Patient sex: M
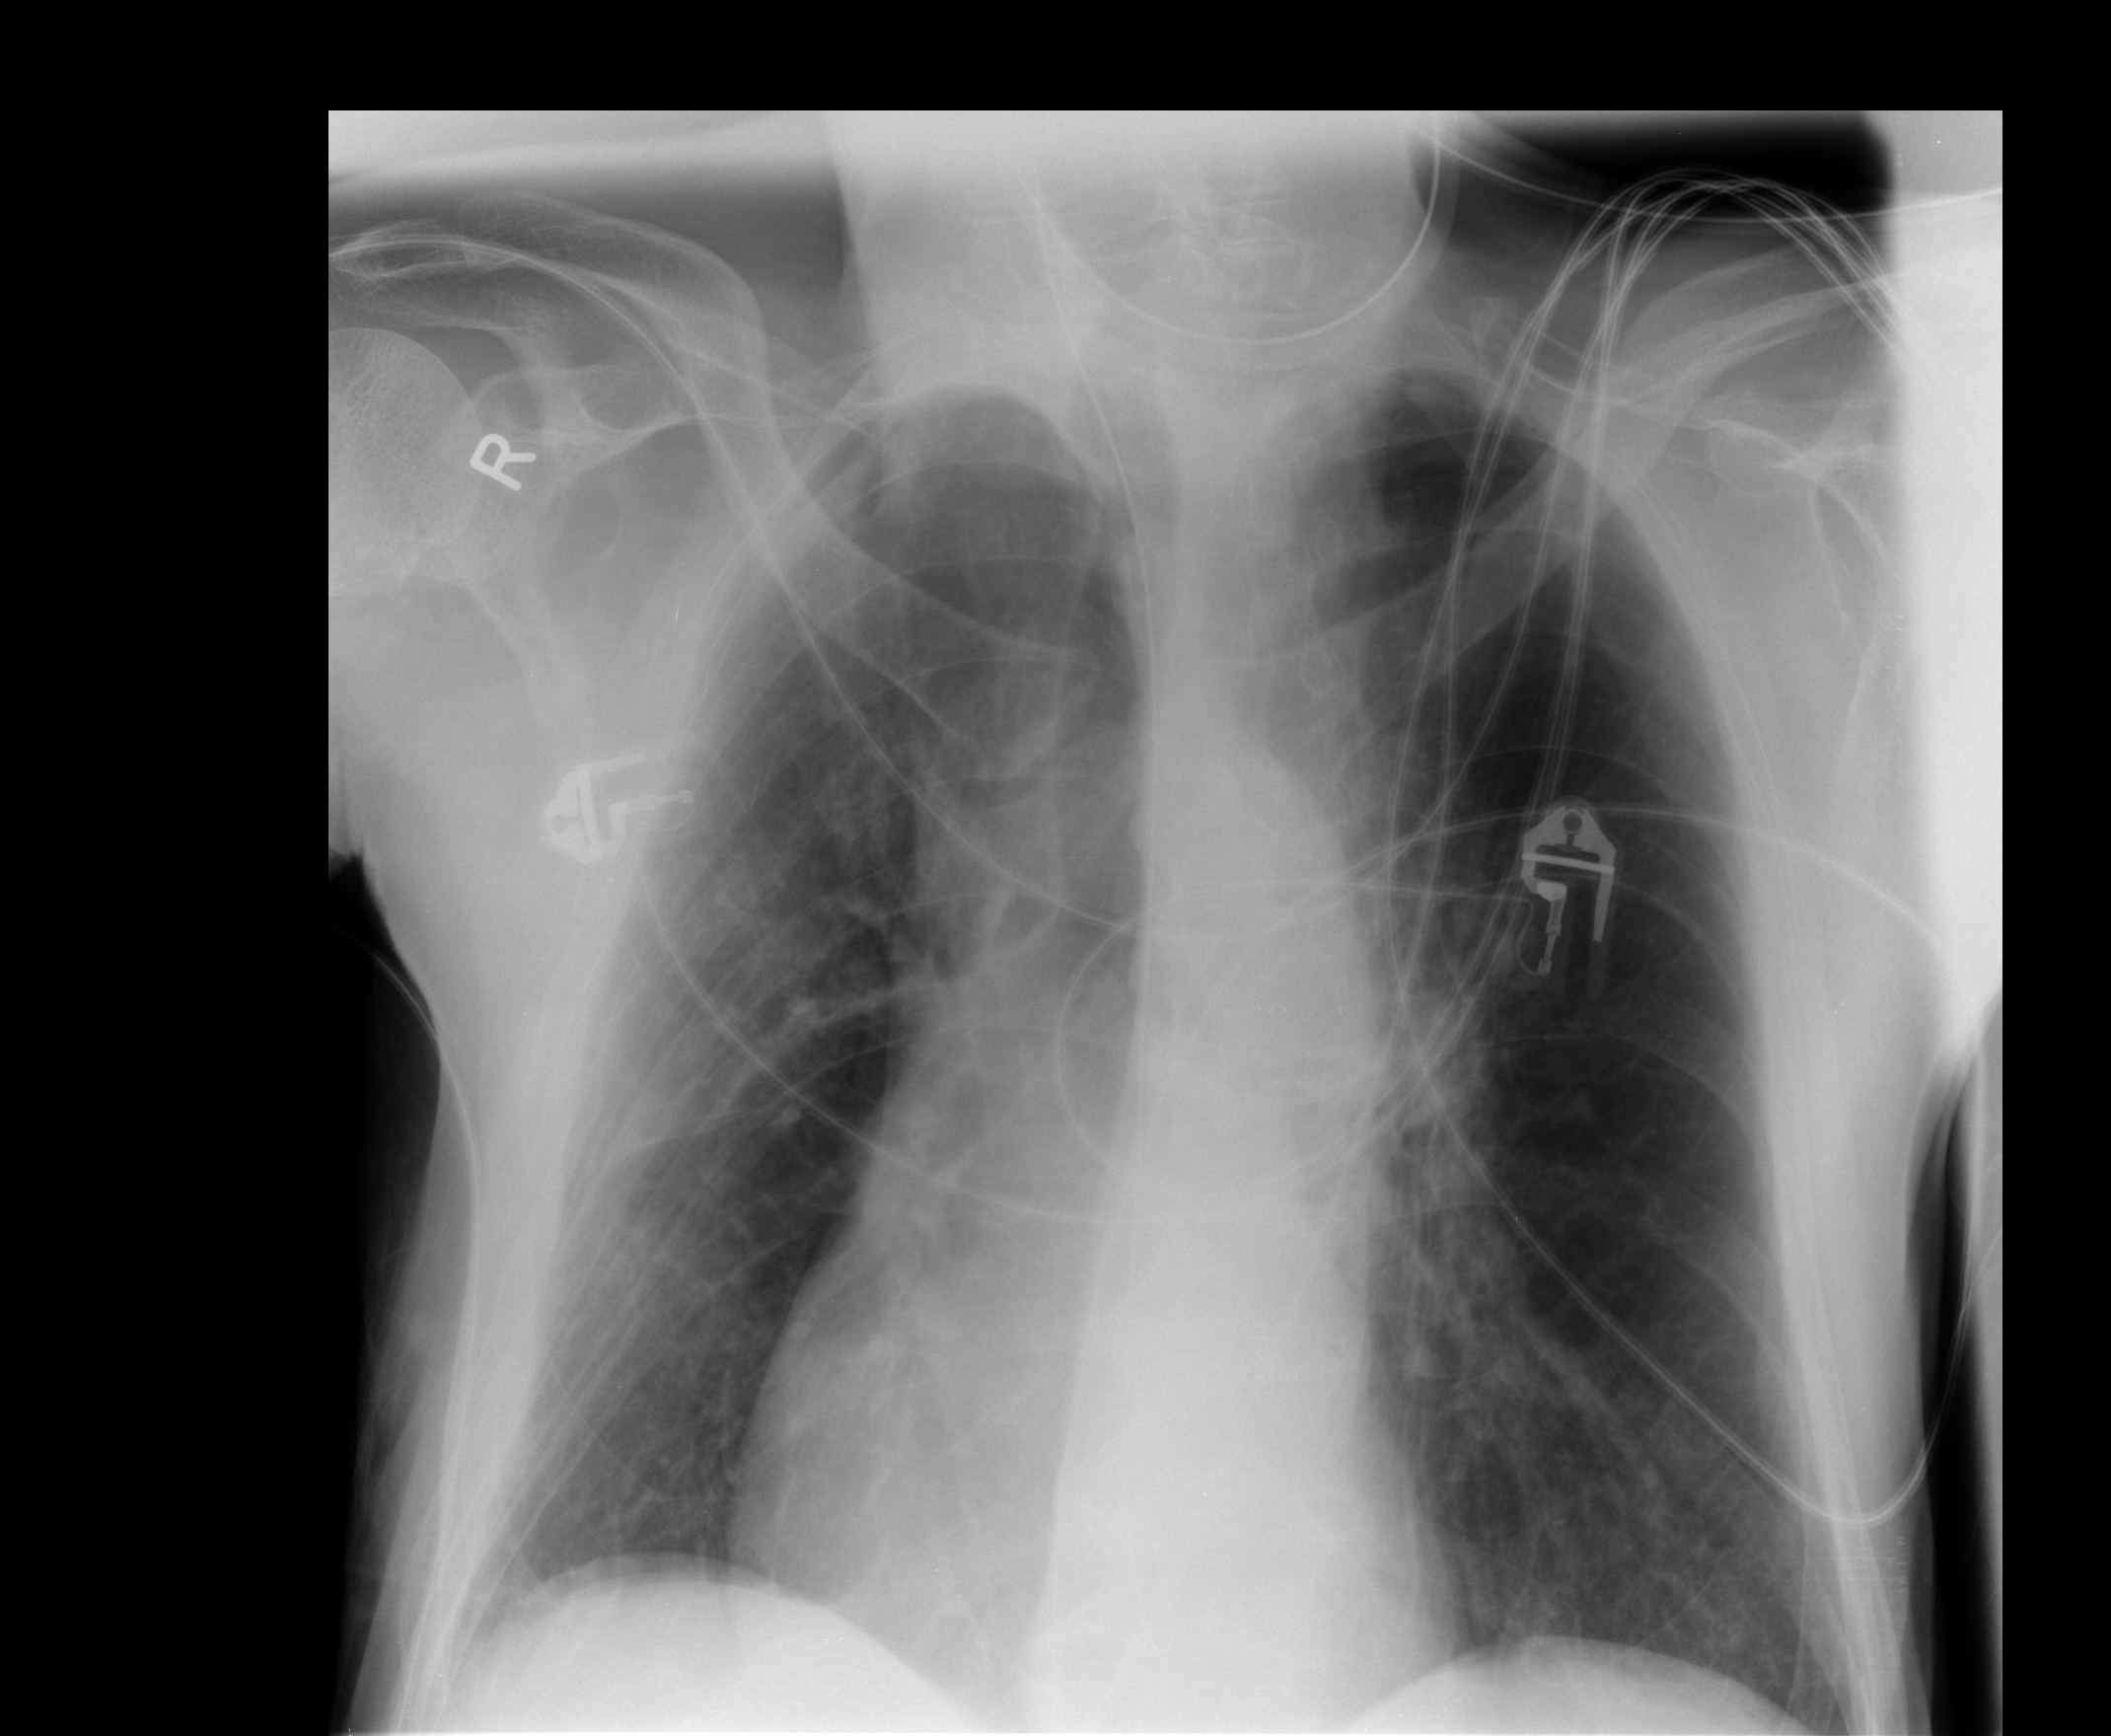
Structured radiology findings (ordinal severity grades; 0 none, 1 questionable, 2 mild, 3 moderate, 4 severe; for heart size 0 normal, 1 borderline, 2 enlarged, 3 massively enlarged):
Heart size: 2
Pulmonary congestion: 2
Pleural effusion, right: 0
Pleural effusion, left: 0
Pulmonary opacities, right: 2
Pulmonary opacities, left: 0
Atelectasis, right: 2
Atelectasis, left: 0